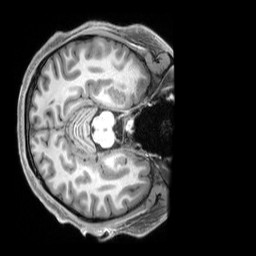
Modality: T1w
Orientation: axial
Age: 24
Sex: male
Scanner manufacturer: siemens
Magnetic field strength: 3 T
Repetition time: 2.3 s
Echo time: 0.00229 s